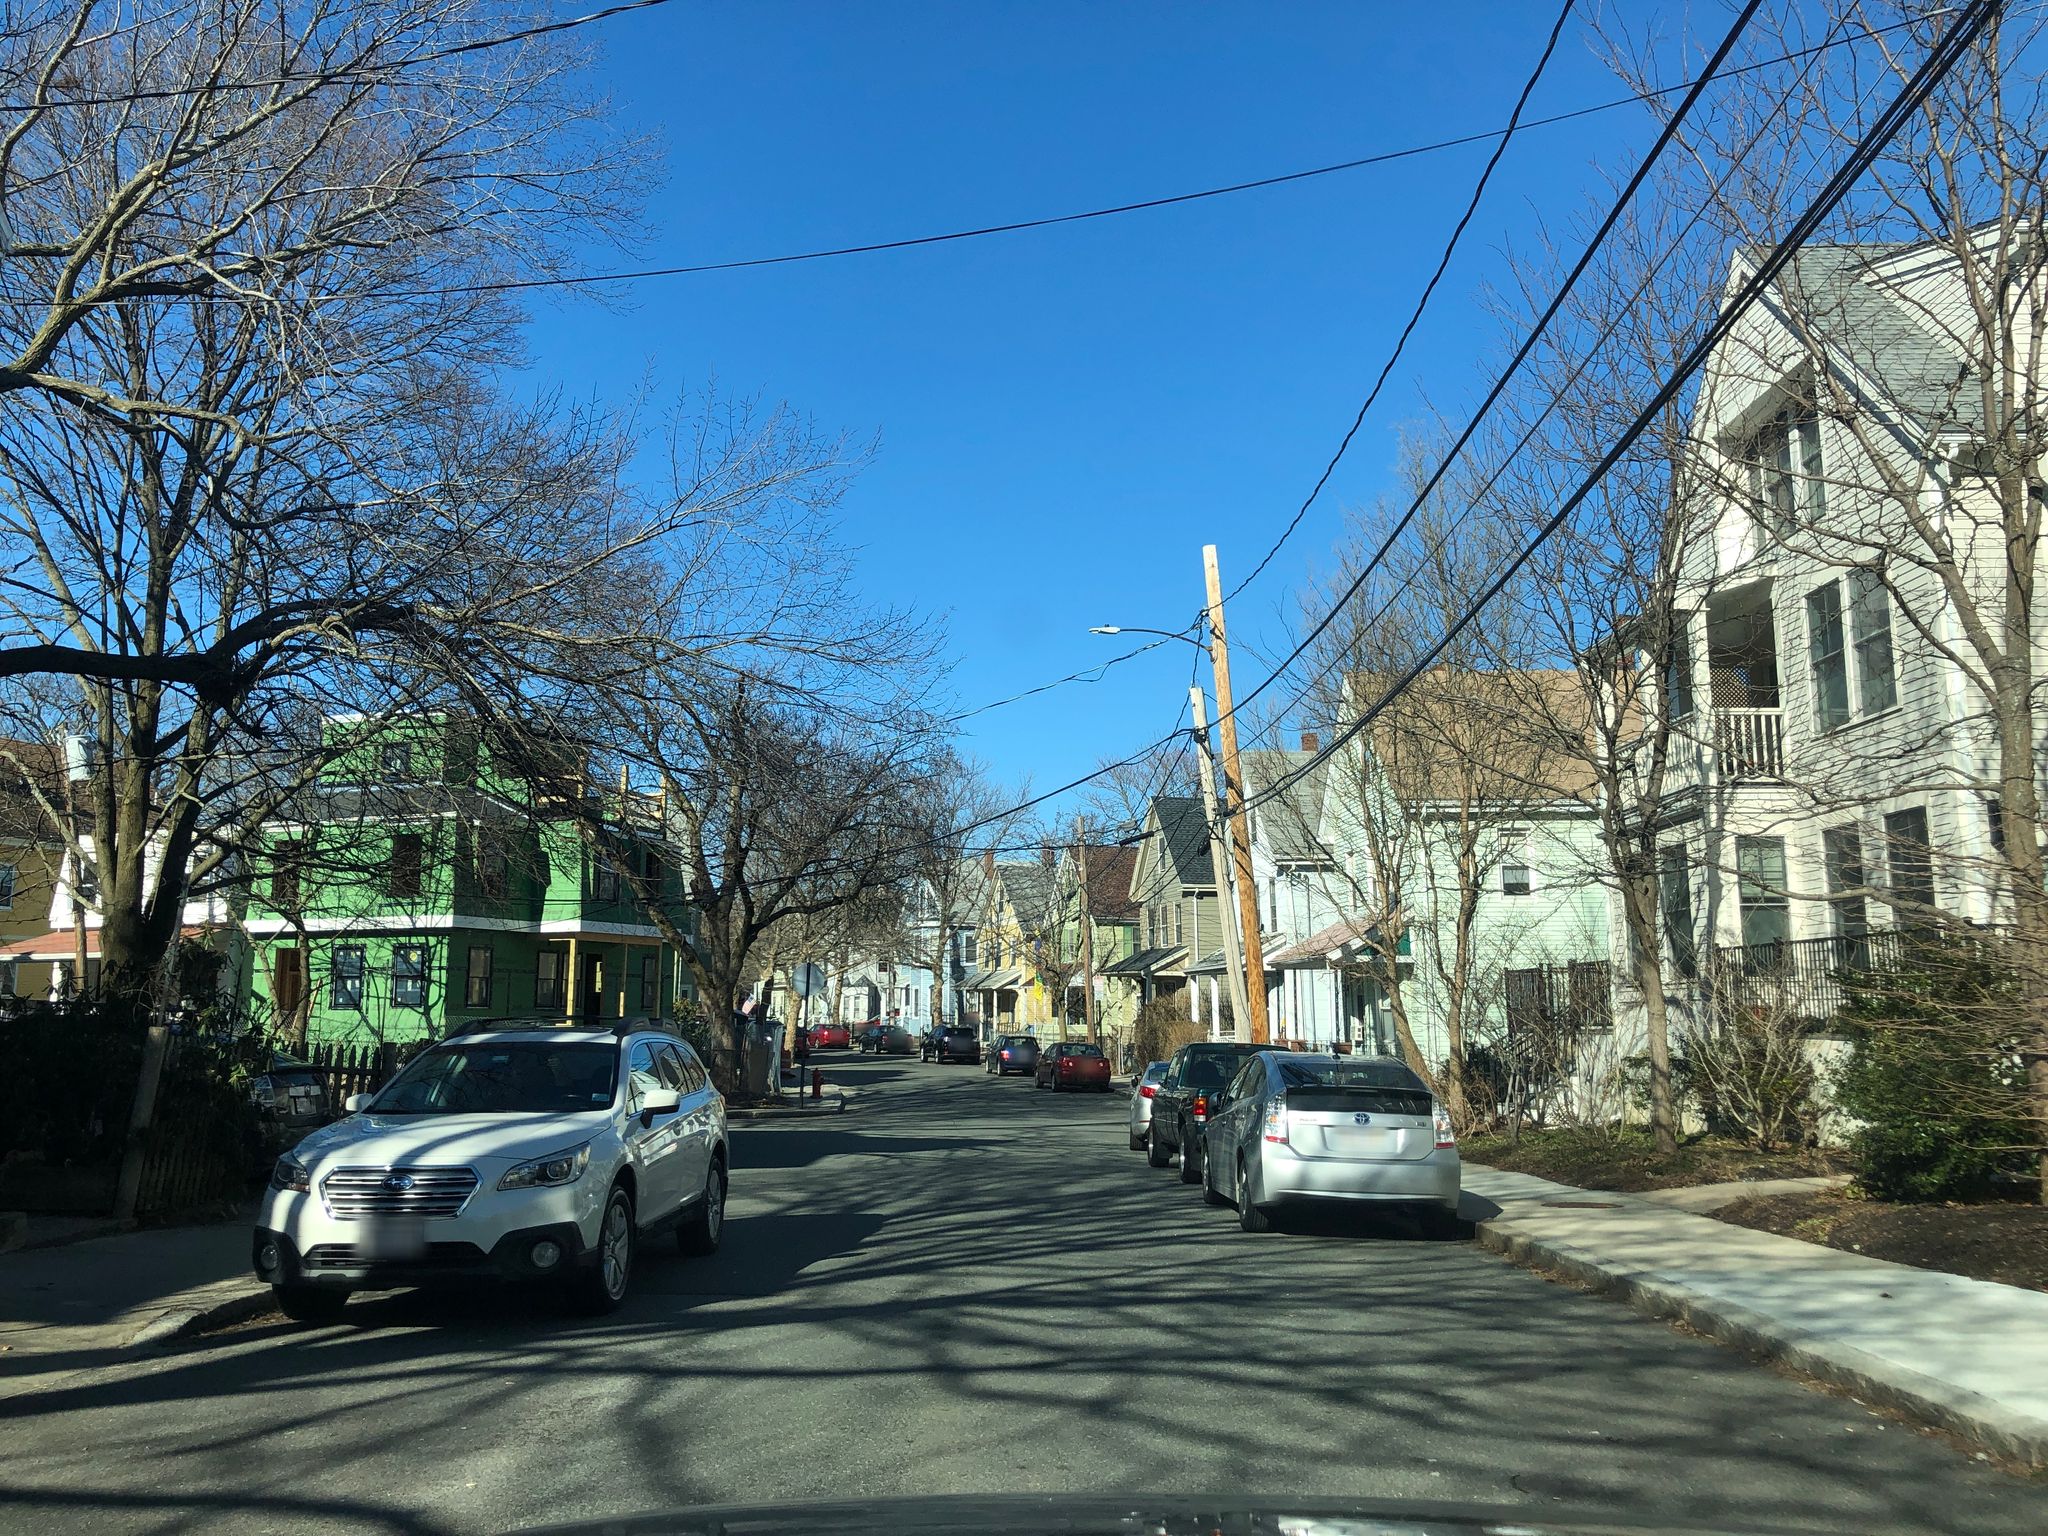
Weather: snowy
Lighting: day
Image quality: good
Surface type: driving surface
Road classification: residential
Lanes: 2
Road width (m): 12.2
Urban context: urban centre
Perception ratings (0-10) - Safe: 7.23, Lively: 7.25, Beautiful: 6.02, Boring: 5.5, Depressing: 2.67, Wealthy: 4.36